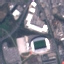
Land use / land cover class: Industrial